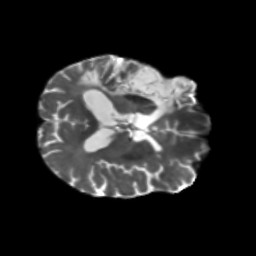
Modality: T2w
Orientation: axial
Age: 71
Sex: male
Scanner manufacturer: siemens
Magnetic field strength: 3 T
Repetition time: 5.25 s
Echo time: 0.08 s